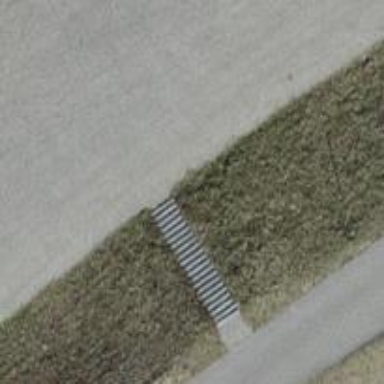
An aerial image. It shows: Set of steps on the road.